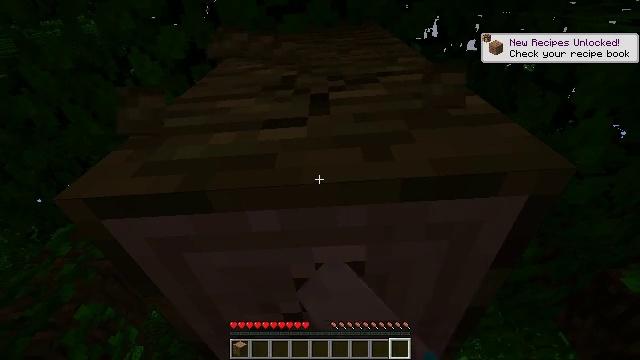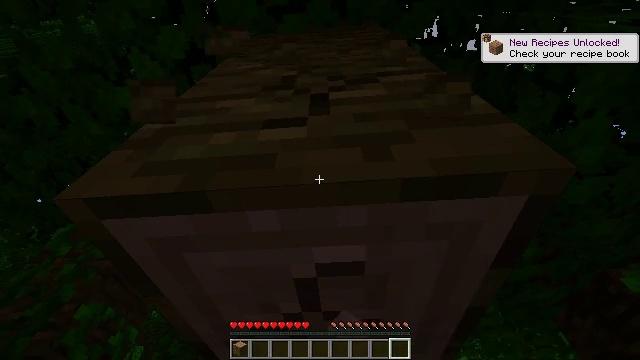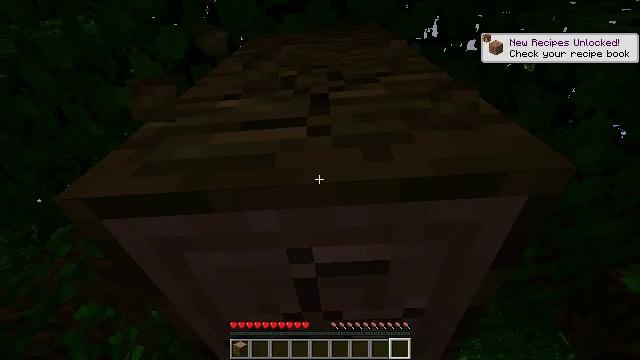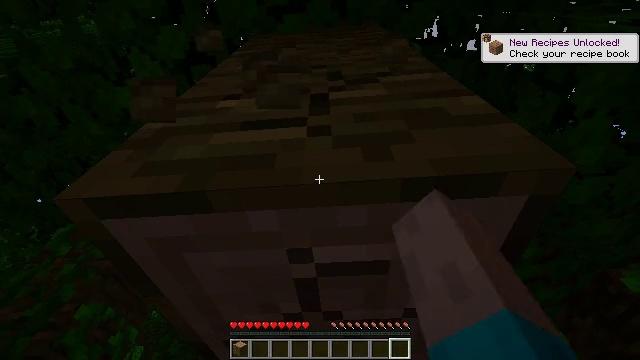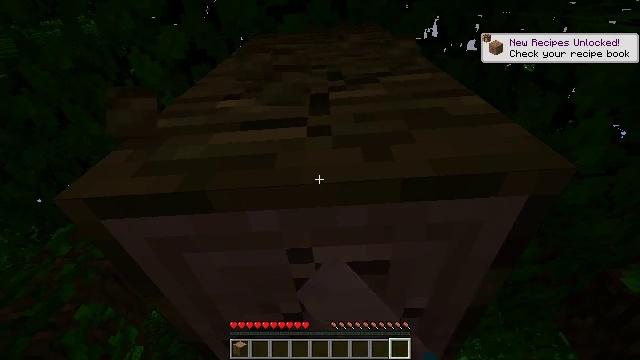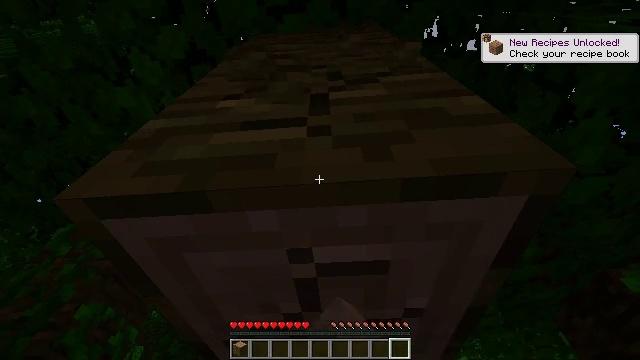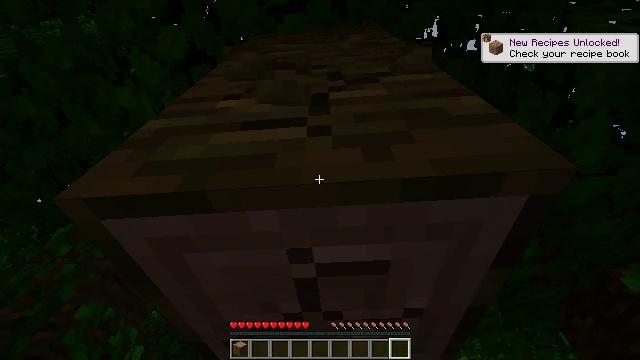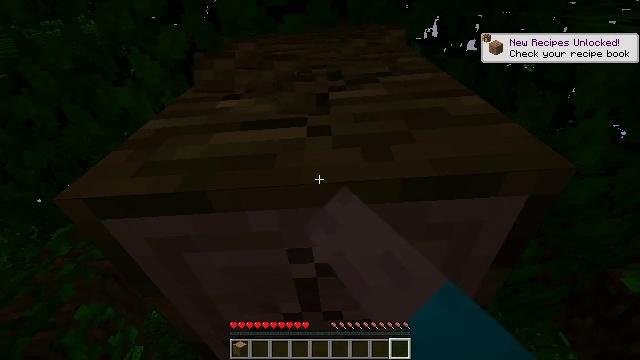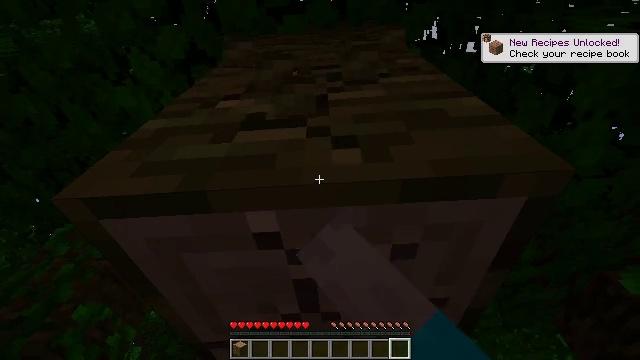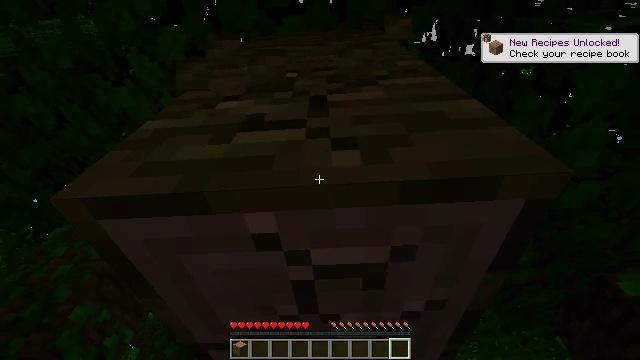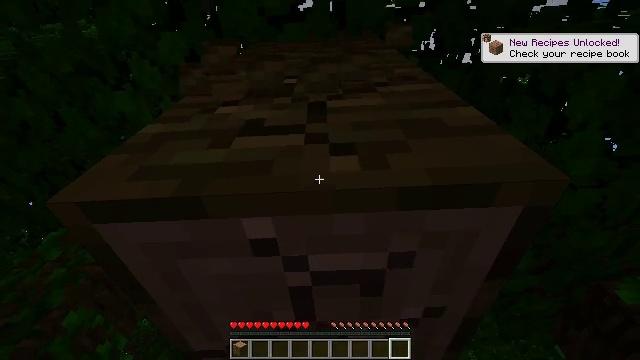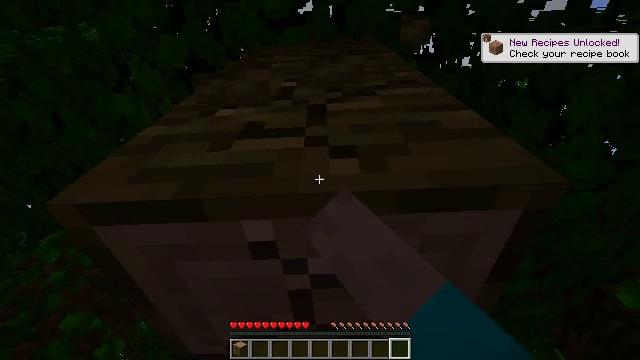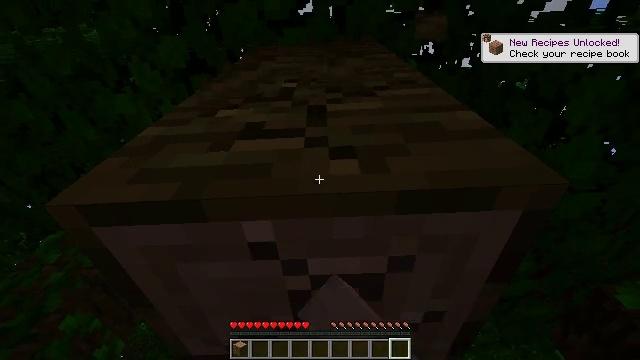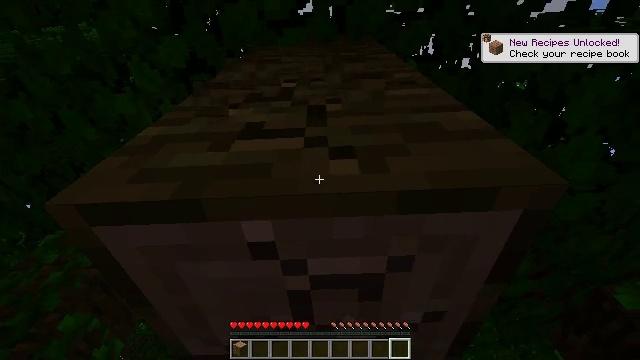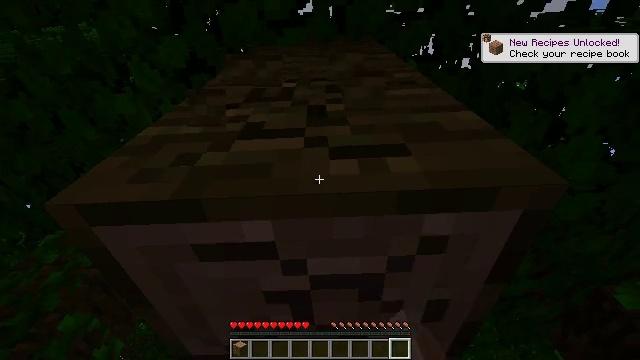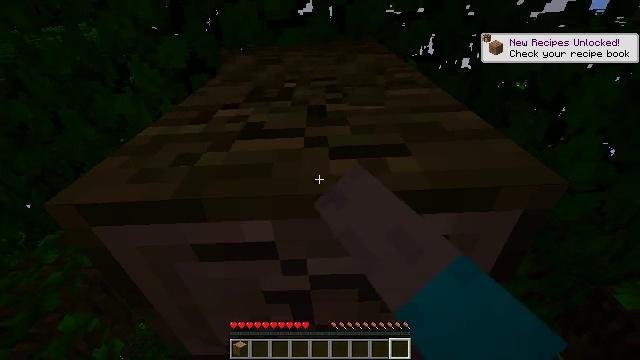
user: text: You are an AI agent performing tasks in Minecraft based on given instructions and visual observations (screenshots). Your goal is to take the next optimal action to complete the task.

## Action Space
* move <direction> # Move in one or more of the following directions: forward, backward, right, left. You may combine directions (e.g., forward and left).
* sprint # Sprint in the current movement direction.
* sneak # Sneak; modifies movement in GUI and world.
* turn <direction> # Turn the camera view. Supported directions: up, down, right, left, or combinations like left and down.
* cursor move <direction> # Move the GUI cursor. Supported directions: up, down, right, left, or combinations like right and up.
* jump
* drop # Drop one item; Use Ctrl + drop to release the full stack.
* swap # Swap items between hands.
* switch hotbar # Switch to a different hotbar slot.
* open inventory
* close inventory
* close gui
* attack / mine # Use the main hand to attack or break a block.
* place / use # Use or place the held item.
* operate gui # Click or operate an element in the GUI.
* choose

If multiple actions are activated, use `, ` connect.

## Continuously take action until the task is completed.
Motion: motion action
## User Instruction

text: Collect the jungle log for building.
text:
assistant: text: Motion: attack / mine
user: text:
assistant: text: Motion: attack / mine
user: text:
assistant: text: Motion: attack / mine
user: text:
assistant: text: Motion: attack / mine
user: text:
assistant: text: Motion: attack / mine
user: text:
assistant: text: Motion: attack / mine
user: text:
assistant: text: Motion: attack / mine
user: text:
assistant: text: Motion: attack / mine
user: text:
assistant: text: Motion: attack / mine
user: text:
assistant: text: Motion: turn up, attack / mine
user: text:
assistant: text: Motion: attack / mine
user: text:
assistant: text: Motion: attack / mine
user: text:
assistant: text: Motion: attack / mine
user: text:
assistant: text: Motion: attack / mine
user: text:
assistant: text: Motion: attack / mine
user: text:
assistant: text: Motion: attack / mine
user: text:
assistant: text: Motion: attack / mine
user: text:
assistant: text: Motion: turn up, attack / mine
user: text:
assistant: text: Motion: attack / mine
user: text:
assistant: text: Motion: attack / mine
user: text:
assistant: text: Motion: attack / mine
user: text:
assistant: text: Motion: attack / mine
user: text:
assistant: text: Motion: attack / mine
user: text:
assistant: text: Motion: attack / mine
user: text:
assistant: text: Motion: attack / mine
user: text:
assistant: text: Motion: attack / mine
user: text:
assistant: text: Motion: attack / mine
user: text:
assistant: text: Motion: attack / mine
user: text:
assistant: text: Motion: attack / mine
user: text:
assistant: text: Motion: attack / mine